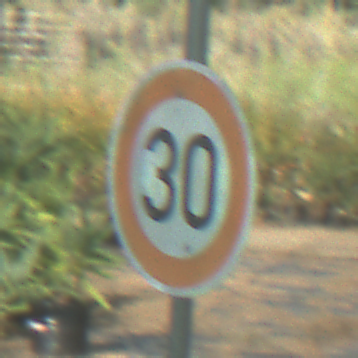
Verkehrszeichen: Geschwindigkeit30
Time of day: MorningAfternoon
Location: Roofed (Special)
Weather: PartlyCloudy
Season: NotSpecified
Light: Natural